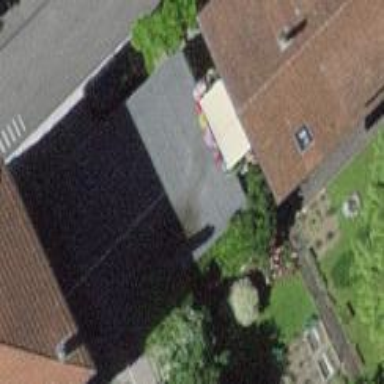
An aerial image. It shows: Group of garages.